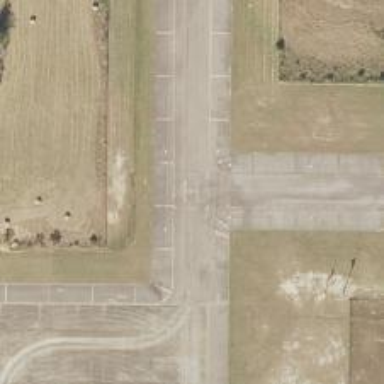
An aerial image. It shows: Image of helipad at airport.